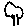
Label: tree